Field crop: tomato
Growth stage: 1
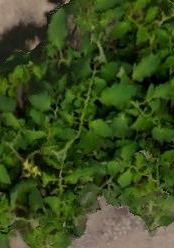
Species: tomato